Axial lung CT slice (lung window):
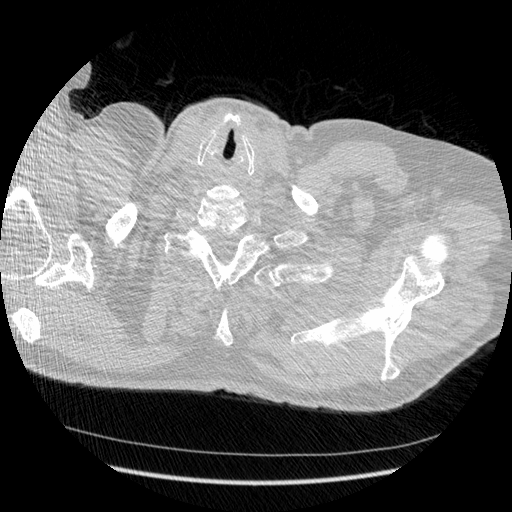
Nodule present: no